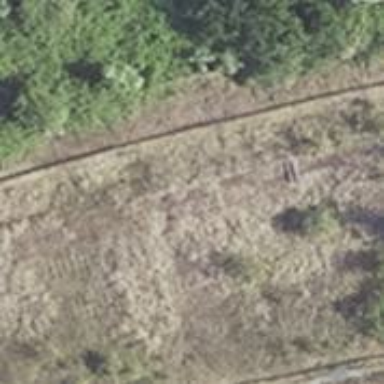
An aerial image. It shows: Abandoned railway yard is depicted.